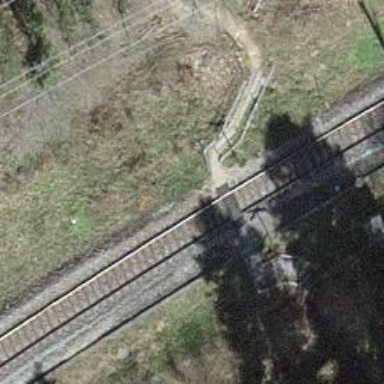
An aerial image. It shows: Uncontrolled railway crossing.